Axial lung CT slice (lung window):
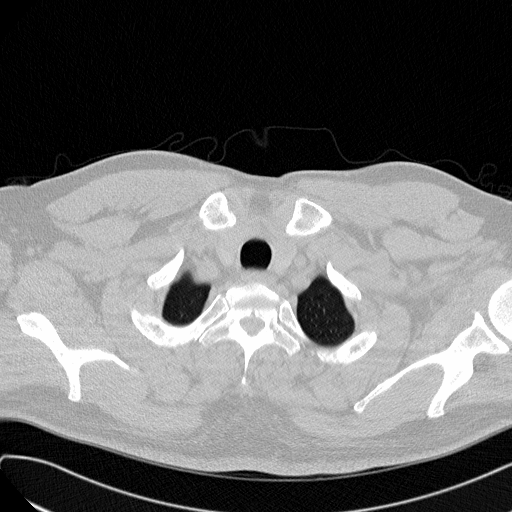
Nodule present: no